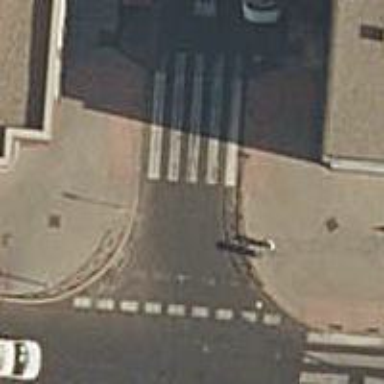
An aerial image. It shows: Uncontrolled zebra crossing on the road.